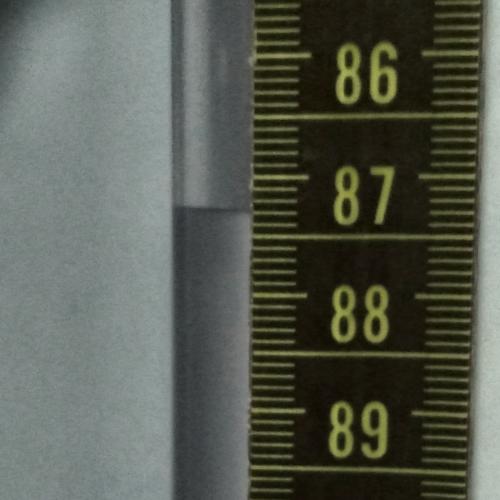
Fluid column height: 87.3 cm